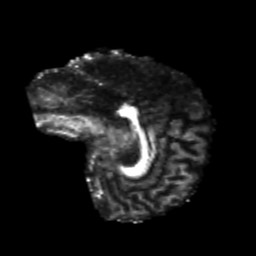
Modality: FA
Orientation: sagittal
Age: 24
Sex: female
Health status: healthy
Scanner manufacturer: philips
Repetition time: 7.389 s
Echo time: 0.08599 s